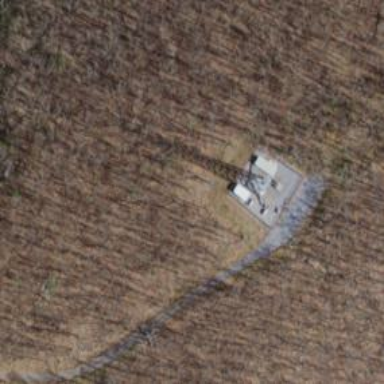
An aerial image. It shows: Man-made mast used for communication purposes.